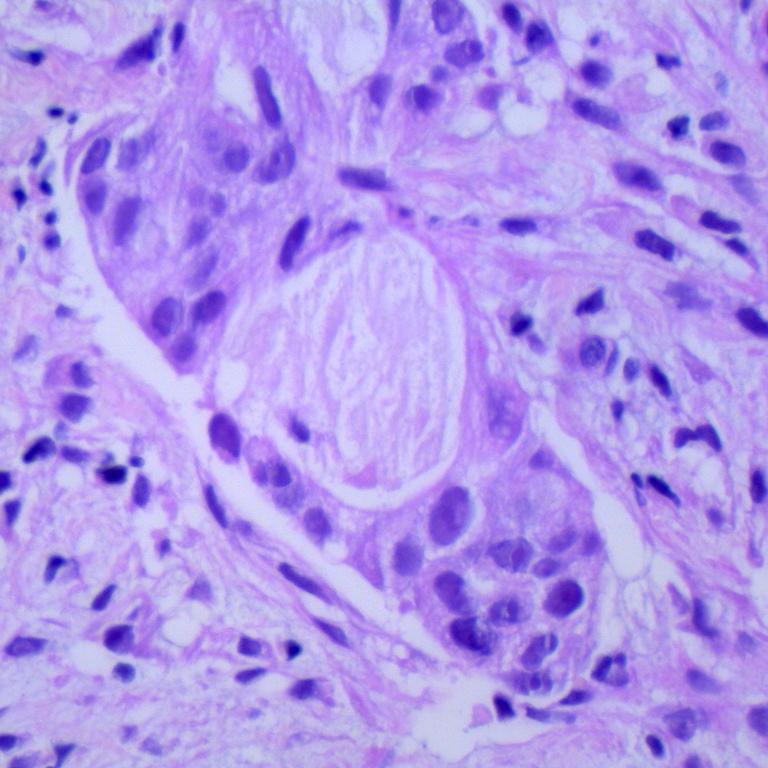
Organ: lung
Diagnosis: adenocarcinomas